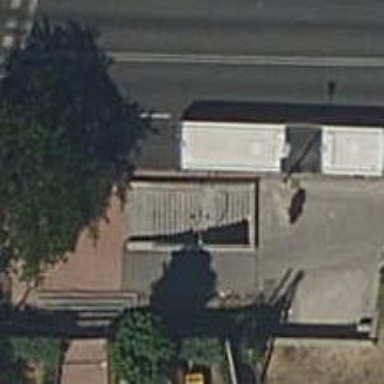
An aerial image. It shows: Set of steps on the road.